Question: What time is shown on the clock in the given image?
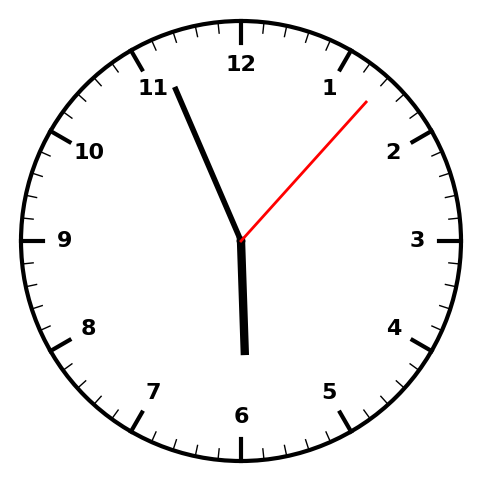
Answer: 05:56:07